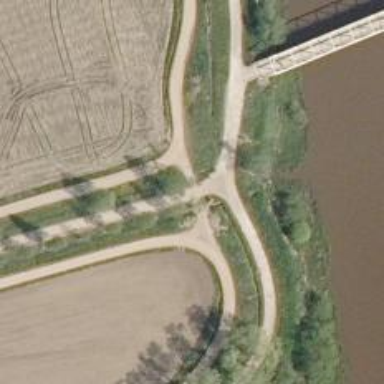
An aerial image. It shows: Bridleway.